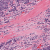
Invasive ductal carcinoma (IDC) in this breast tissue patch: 1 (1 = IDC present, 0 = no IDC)